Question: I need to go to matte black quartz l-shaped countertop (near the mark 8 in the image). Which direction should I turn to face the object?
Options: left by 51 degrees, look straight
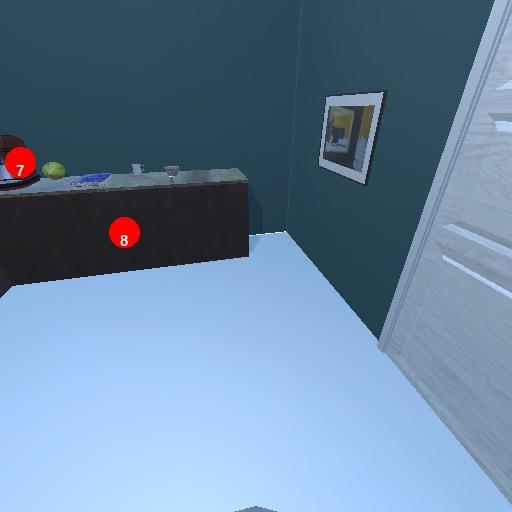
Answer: left by 51 degrees